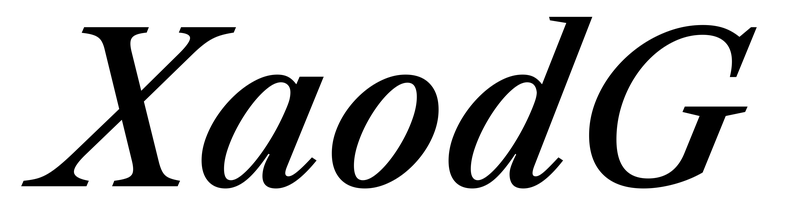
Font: LibreCaslonText-Italic_Medium_Italic